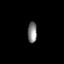
Tissue: lung
Cell type: Others
Senescence score: 0.1808
Nuclear area (px): 198
Mean DAPI intensity: 126.384